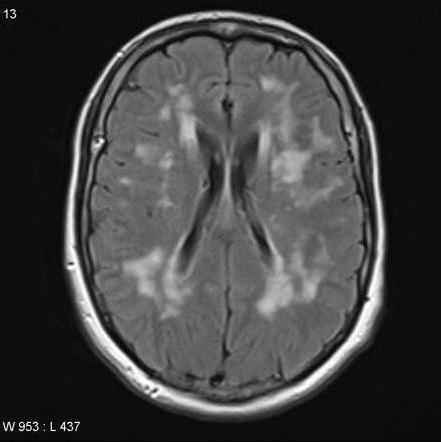
Label: notumor